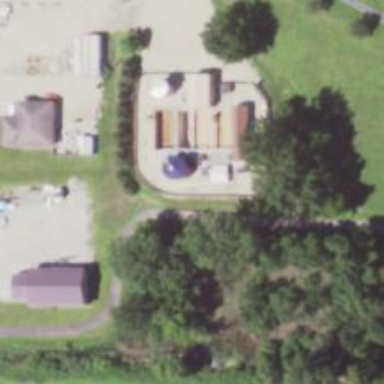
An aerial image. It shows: Silo.